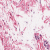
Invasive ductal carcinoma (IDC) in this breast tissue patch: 0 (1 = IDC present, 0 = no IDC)